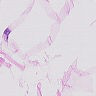
Metastatic tissue present: no